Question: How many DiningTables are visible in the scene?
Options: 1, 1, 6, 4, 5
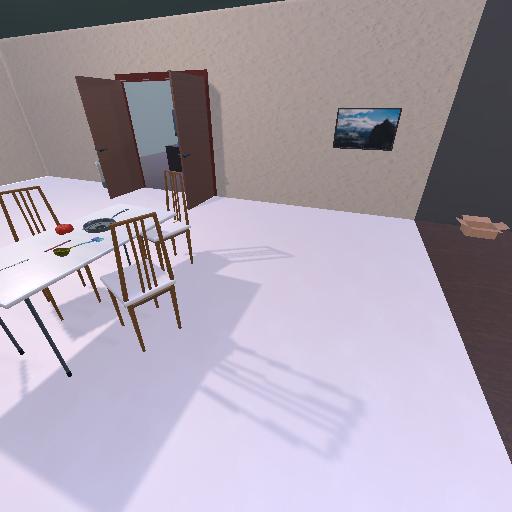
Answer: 1